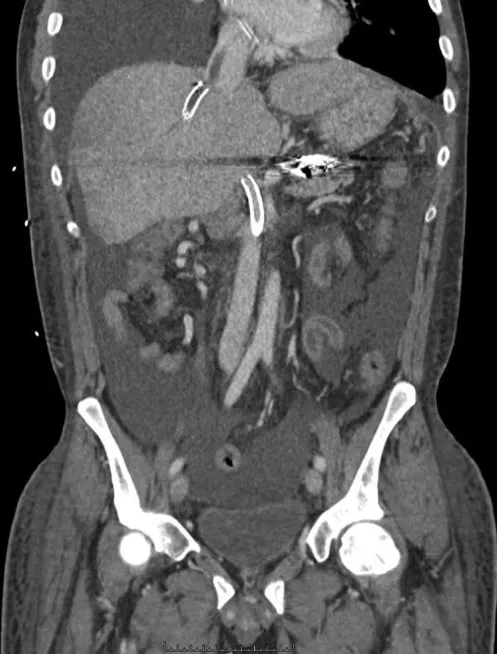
Coronal cut of a CT scan showing the (i) TIPS with the infected thrombus extending to the right atrium, (ii) occluded superior mesenteric vein stent, and (iii) abdominal ascites. TIPS, transjugular intrahepatic portosystemic shunt.
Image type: radiology (ct)